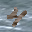
Label: 4